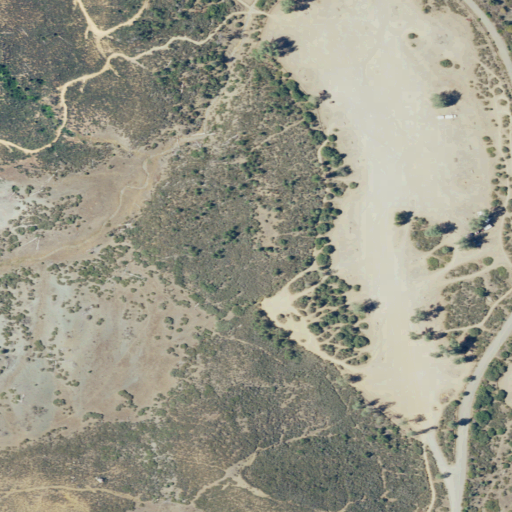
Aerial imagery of plain(s) in California named Davis Flat containing shrub, open development, low intensity development, medium intensity development, and grassland